Question: How to insert the datas from a '<table>' rows into the database without any '<input>' ?
In CodeIgniter, I have a function where I can generate random users, which are inserted into the '<table>...</table>' using an AJAX method by clicking on a '$('#btnGenerate');'
It fills out an empty table with the new table rows ('<tr>'). Here how it looks like:

Now when I want to save these new rows into the database, I don't know how to proceed. As far as I know, I need to have an array which will be then posted into the form's action: 'members/form_random' for example with the '$this->input->post('someInputName');?>'. How can I do that if I don't use any '<input>' tags inside the table ?
Any advice for solution ?
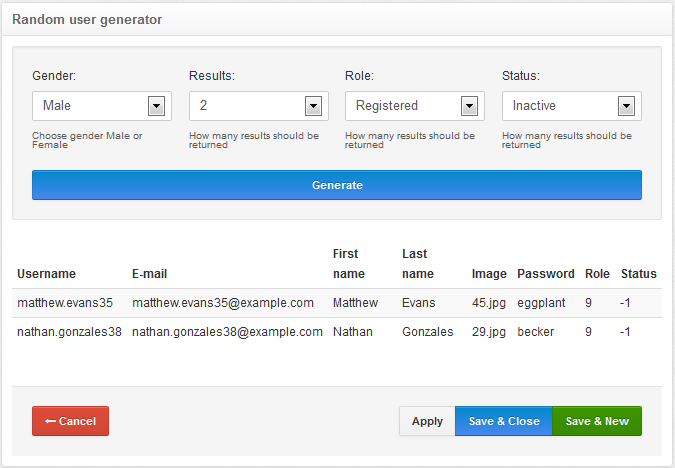
Answer: When you generate the random users, make sure you store each row in an object array like
'''
var arr = [
{username:'abc',email:'abc@exmaple.org'},
{username:'def',email:'def@exmaple.org'},
.
.
];
'''
And the trigger an onClick event from the Apply,Save Button to an AJAX function and send the array as JSON data to the controller that saves the data.
I think this will sort out your problem..